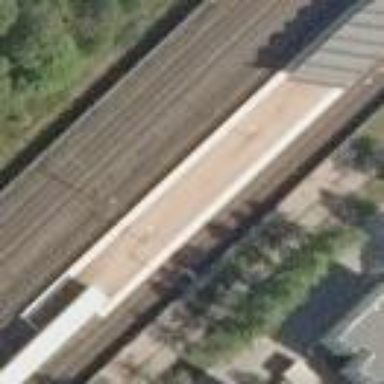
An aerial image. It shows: Footway with paving stones surface leading to public transport platform. The platform has shelter and is located next to railway platform.